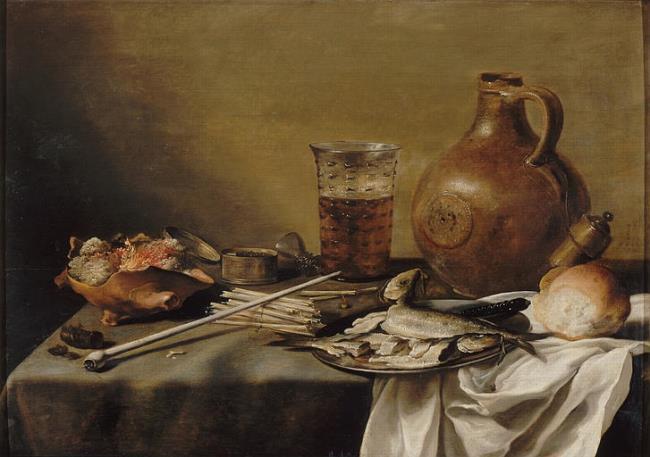
Title: Still life with smoking equipment, herrings, a beer glass and a stone jug
Artist: Pieter Claesz.
Earliest date: 1644
Latest date: 1644
Genre: painting
Iconography: Still Life
Keywords: still life, on a table, table carpet, bellarmine, drinking glass, beer, pipe, zwavelstokje (matchstick), fire pot, tobacco box, plate (general, dish), herring, bread, knife, pewter (metalwork)